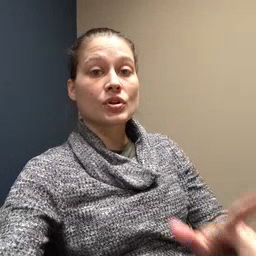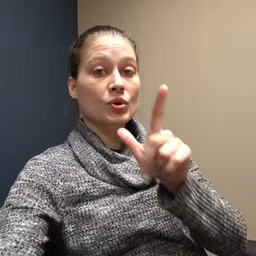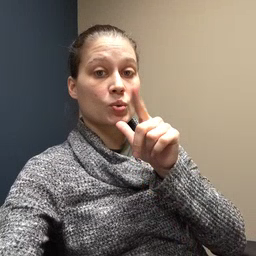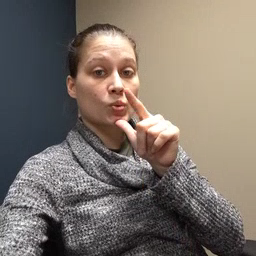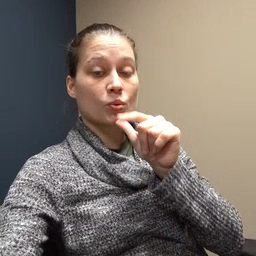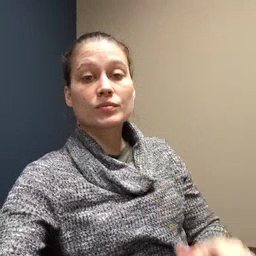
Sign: who